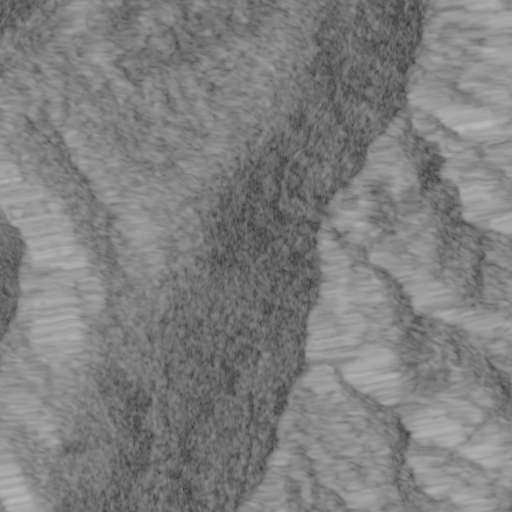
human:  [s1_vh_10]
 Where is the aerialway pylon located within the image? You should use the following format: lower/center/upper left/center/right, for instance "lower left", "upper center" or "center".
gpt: The aerialway pylon is located in the center right of the image.
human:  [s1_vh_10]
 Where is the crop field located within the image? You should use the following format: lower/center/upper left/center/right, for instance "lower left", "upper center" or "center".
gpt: The crop field is located in the center right of the image.
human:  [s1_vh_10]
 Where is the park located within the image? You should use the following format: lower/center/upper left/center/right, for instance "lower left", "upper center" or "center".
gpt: The park is located in the upper left of the image.
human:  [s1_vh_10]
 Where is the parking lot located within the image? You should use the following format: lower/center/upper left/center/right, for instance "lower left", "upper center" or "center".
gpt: The parking lot is located in the lower center of the image.
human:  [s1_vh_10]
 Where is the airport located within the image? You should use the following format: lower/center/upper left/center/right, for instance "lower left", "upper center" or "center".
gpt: There is no airport in the image.

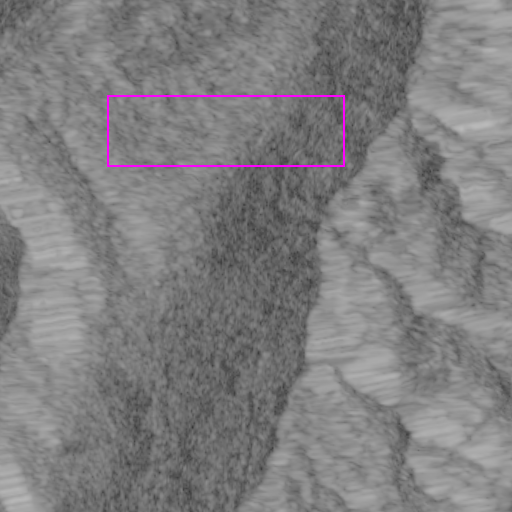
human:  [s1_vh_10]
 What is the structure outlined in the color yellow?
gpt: There is no yellow outline.
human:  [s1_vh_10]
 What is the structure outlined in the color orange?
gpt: There is no structure outlined in orange.